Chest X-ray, AP view. Patient: 82 years old, sex M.
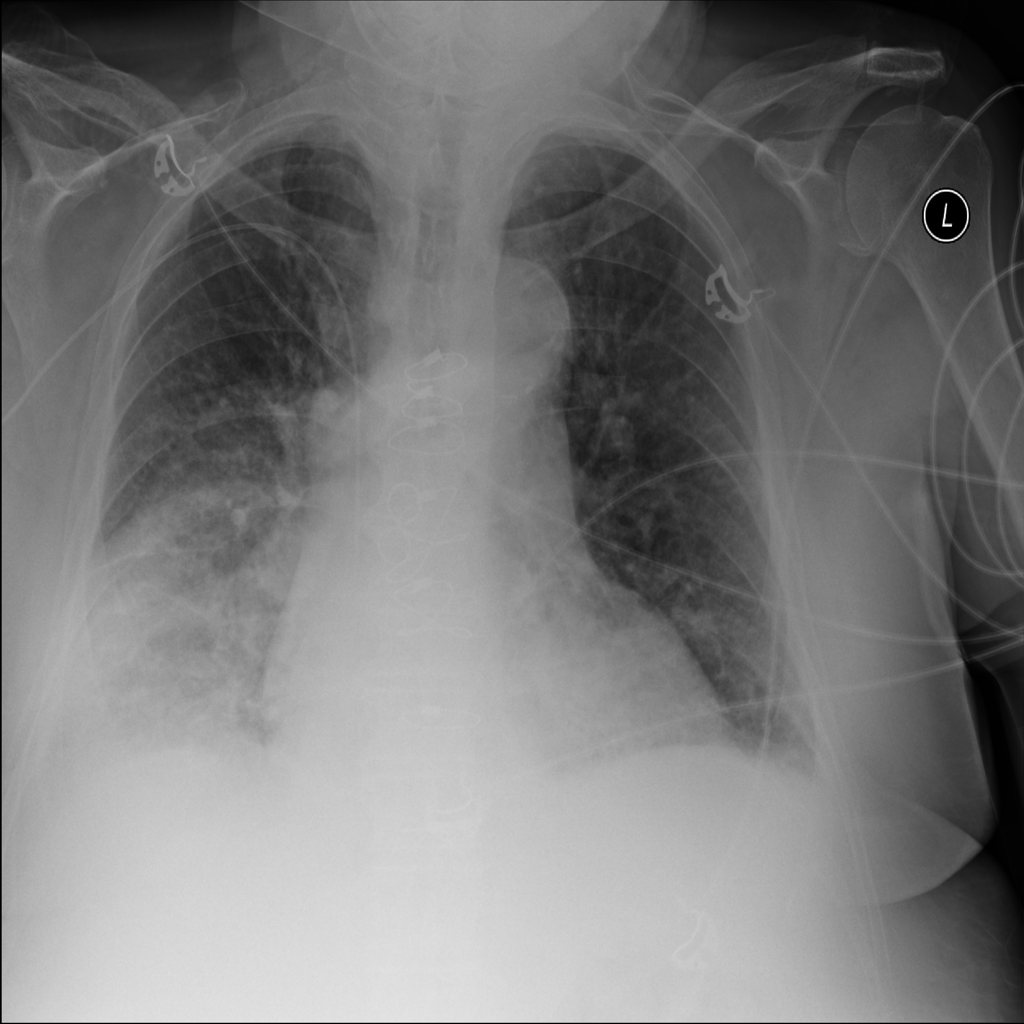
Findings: Effusion, Infiltration